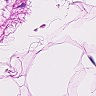
Metastatic tissue present: no